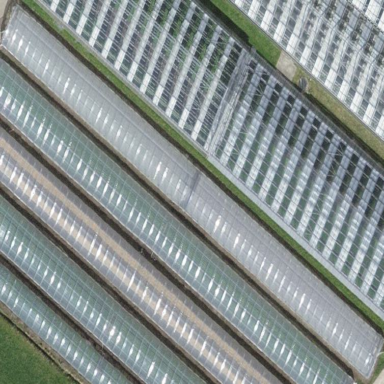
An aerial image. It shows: Greenhouse.